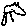
Label: cat